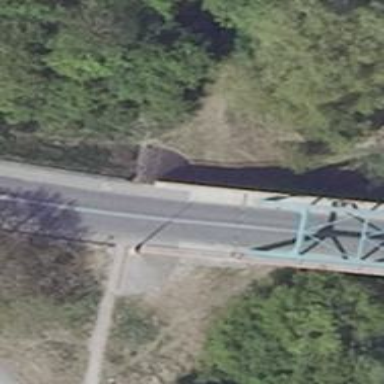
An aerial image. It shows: Viaduct sidewalk.